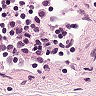
Metastatic tissue present: no